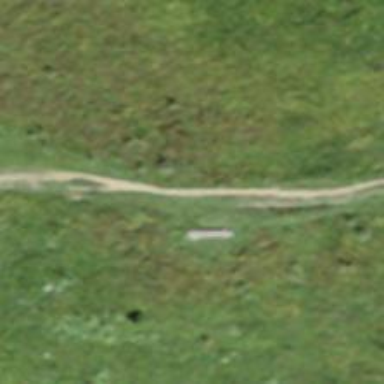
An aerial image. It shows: Red bench.